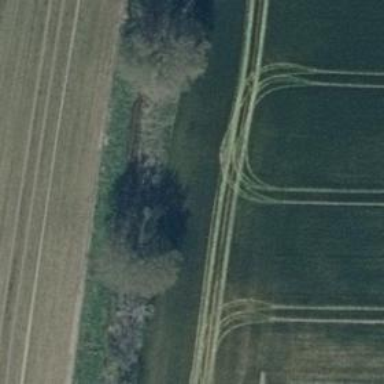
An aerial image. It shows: Row of deciduous broadleaved trees.